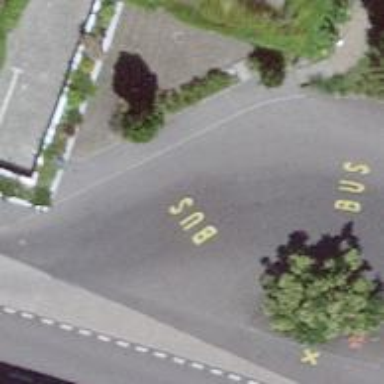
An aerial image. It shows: Bus stop along the road.